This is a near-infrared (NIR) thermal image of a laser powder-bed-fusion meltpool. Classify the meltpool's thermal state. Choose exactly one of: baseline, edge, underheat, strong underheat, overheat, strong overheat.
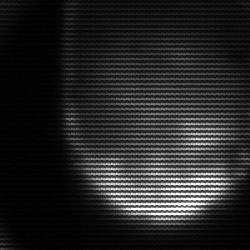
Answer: edge